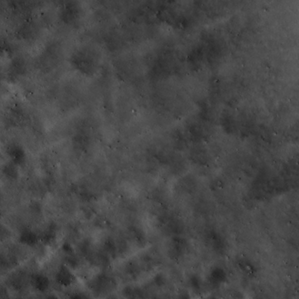
Label: non_frost